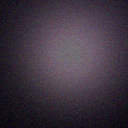
Screen state: off